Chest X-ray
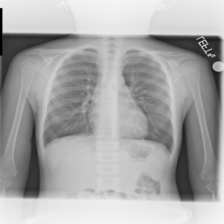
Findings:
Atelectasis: negative
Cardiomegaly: negative
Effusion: negative
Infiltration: negative
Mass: negative
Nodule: negative
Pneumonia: negative
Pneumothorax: negative
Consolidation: negative
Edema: negative
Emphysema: negative
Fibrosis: negative
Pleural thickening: negative
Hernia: negative